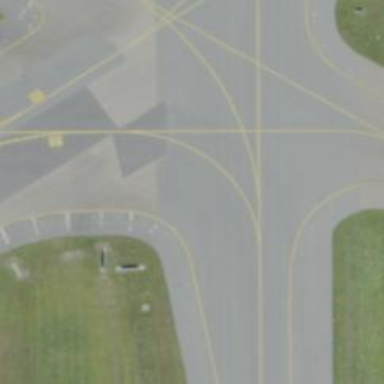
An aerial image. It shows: Image of taxiway at airport.